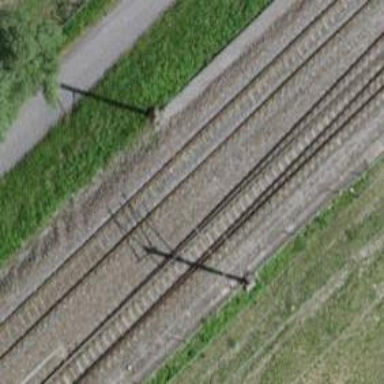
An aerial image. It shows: Railway switch.